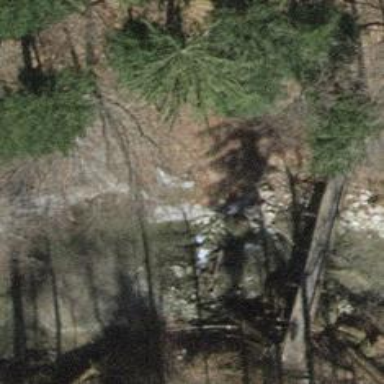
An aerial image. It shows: Path crossing bridge with excellent trail visibility.